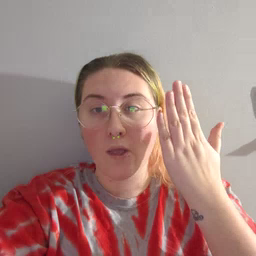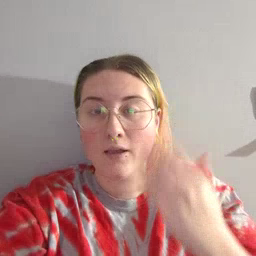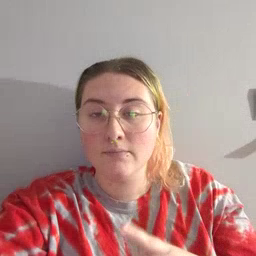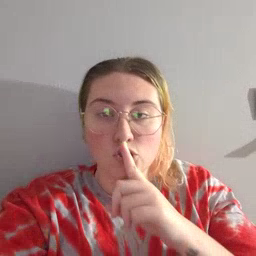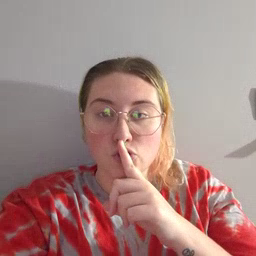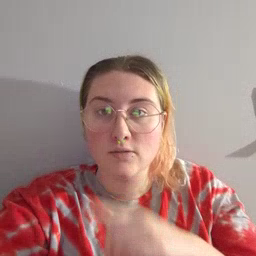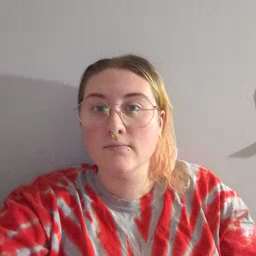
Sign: shhh